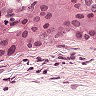
Metastatic tissue present: yes